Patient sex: M
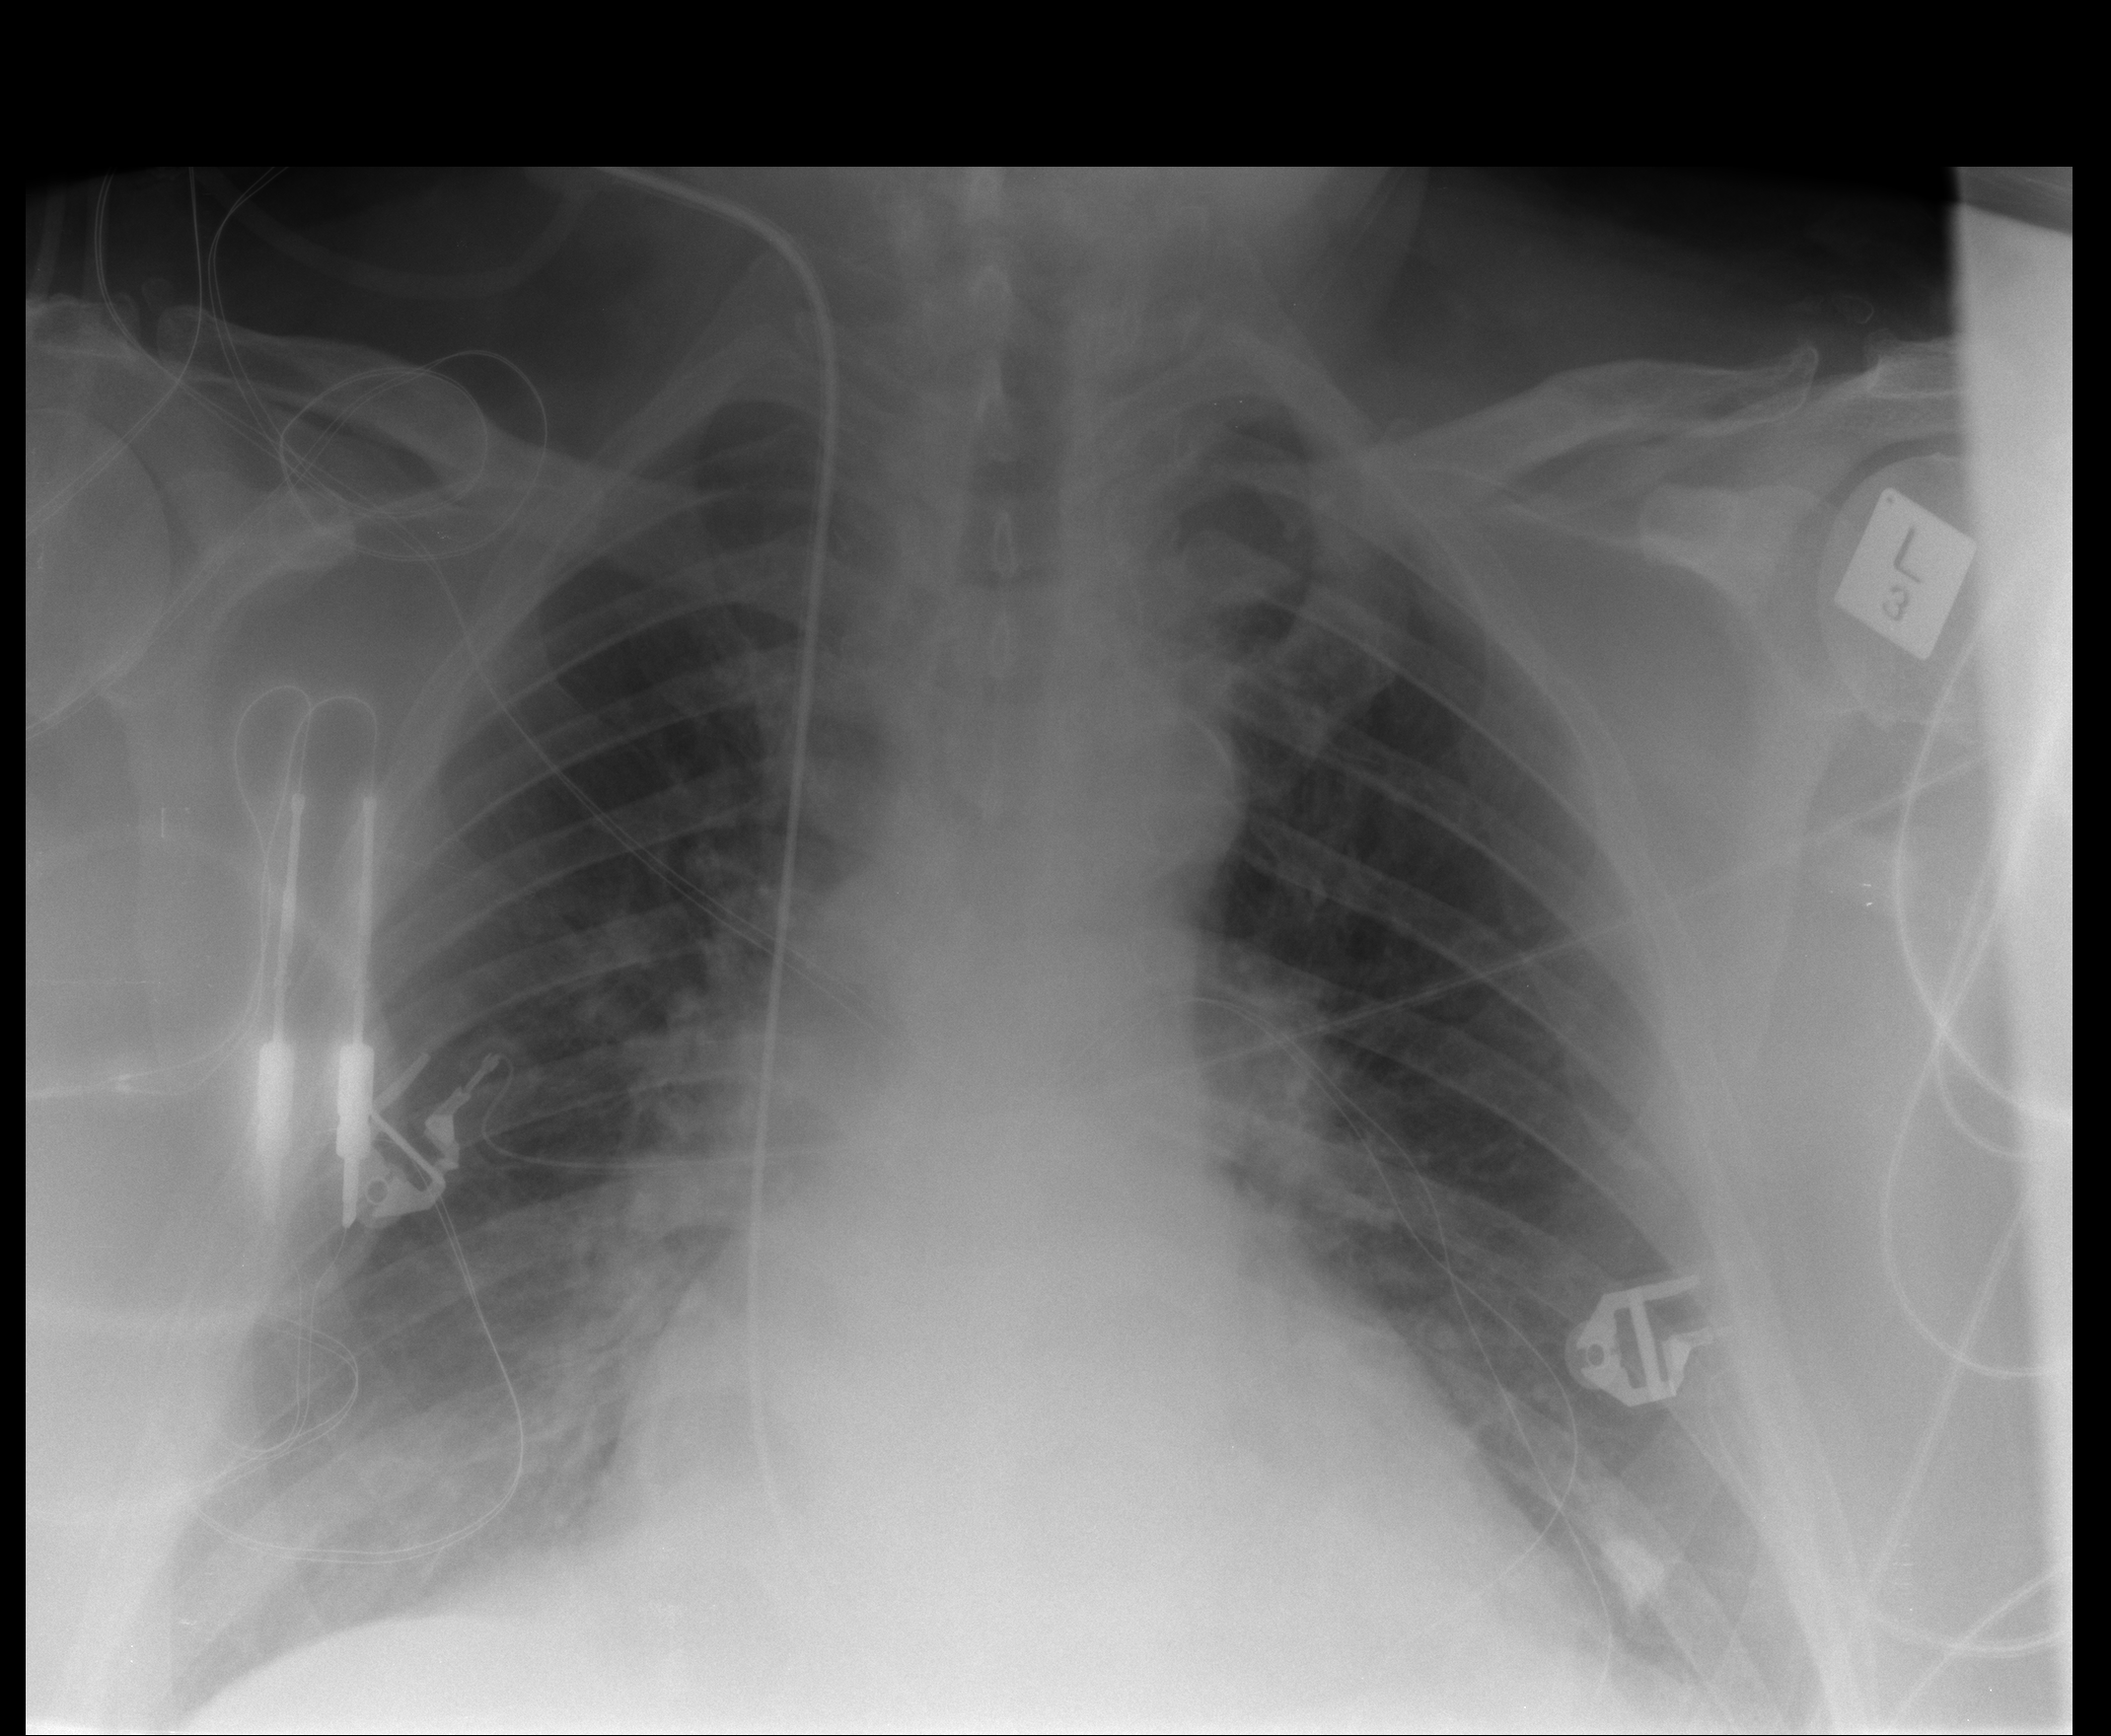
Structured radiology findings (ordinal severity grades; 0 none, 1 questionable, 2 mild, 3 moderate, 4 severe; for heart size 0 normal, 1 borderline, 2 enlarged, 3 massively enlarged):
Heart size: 1
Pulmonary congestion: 0
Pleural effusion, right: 2
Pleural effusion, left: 2
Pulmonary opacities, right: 0
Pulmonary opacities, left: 0
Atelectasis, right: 2
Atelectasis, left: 2